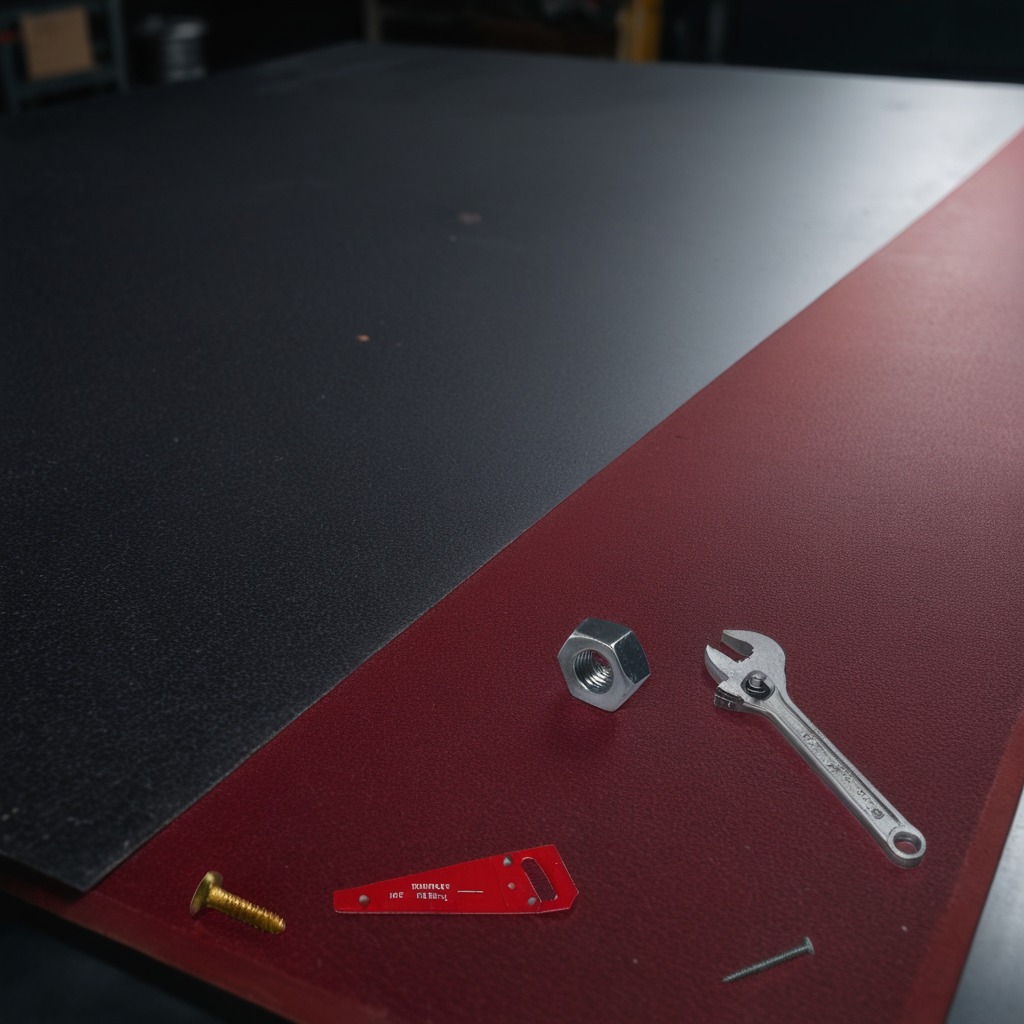
A metal machine screw, an iron nail, a handheld metal saw, a metal nut, and a wrench are lying on the clean granite tabletop.